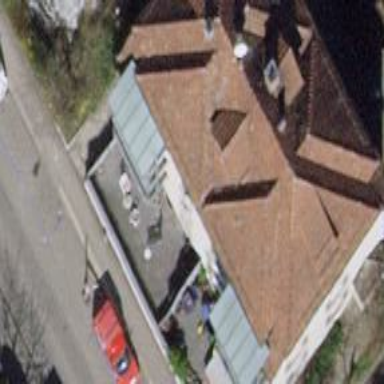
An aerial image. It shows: Building with tile roof.